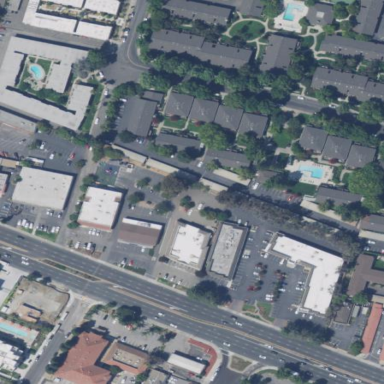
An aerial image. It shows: Retail area.